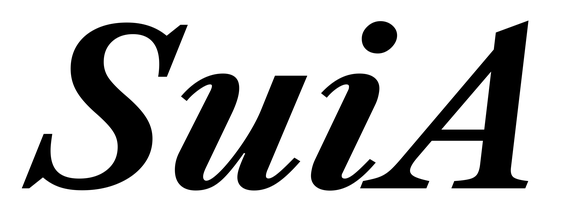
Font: LibreCaslonText-Italic_Bold_Italic